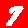
Digit: 7